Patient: sex M, age 55
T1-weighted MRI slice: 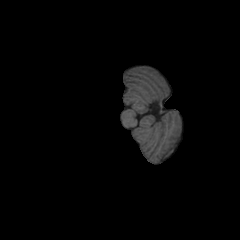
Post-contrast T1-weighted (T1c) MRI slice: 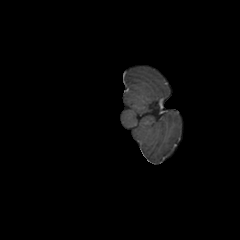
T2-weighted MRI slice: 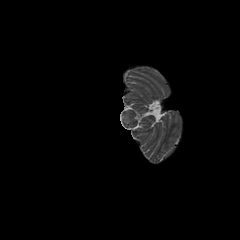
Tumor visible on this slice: no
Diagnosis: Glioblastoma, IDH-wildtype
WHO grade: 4